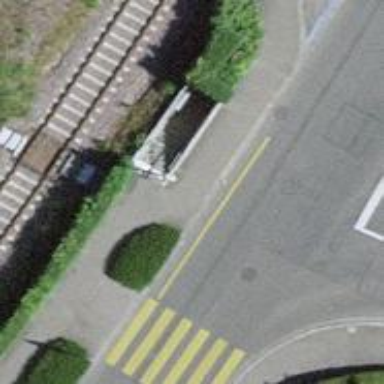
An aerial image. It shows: Set of steps on the road.